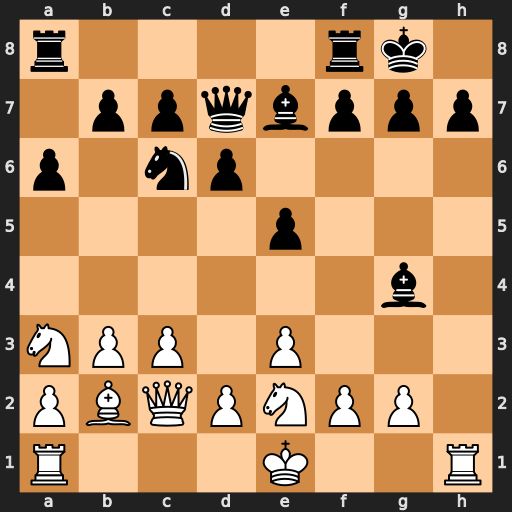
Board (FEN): r4rk1/1ppqbppp/p1np4/4p3/6b1/NPP1P3/PBQPNPP1/R3K2R
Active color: w
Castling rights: KQ
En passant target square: -
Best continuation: Qxh7#